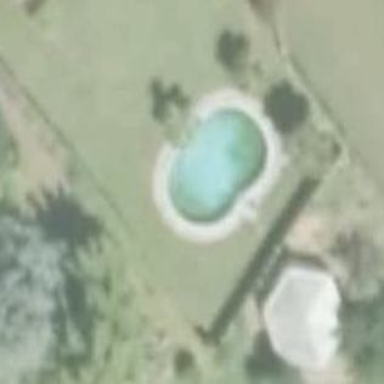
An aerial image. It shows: Swimming pool located in leisure land.